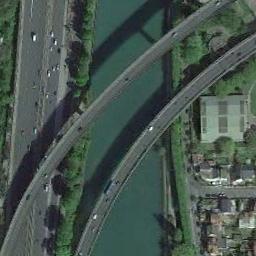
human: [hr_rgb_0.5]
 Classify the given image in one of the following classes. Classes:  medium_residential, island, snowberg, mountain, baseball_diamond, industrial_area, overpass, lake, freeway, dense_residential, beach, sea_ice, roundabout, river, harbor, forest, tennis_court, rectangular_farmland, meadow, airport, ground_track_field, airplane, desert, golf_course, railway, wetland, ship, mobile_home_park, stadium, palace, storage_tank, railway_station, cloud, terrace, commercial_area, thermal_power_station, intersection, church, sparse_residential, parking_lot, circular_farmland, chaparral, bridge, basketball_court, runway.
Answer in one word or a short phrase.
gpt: bridge